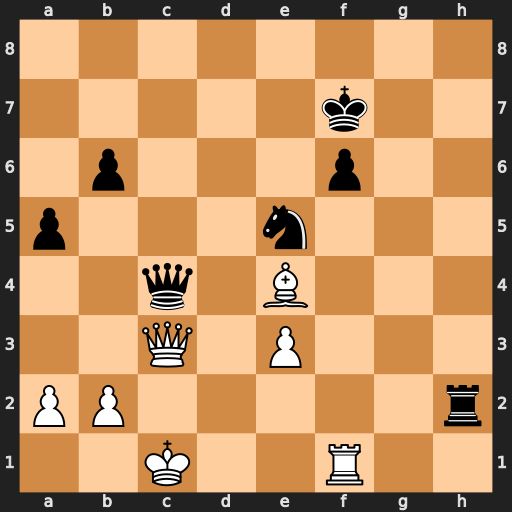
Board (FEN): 8/5k2/1p3p2/p3n3/2q1B3/2Q1P3/PP5r/2K2R2
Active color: w
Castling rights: -
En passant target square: -
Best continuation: Qxc4+ Nxc4 Bd5+ Ke7 Bxc4